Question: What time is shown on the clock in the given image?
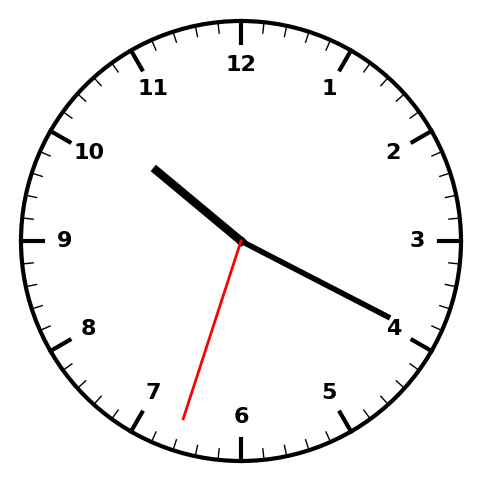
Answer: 10:19:33